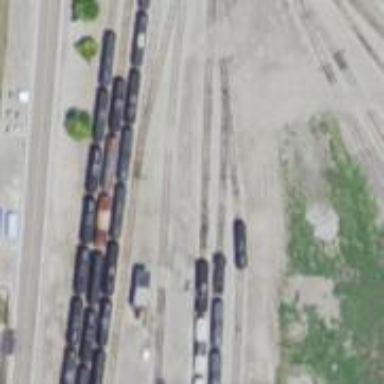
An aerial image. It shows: Railway yard in service.